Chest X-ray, AP view. Patient: 40 years old, sex M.
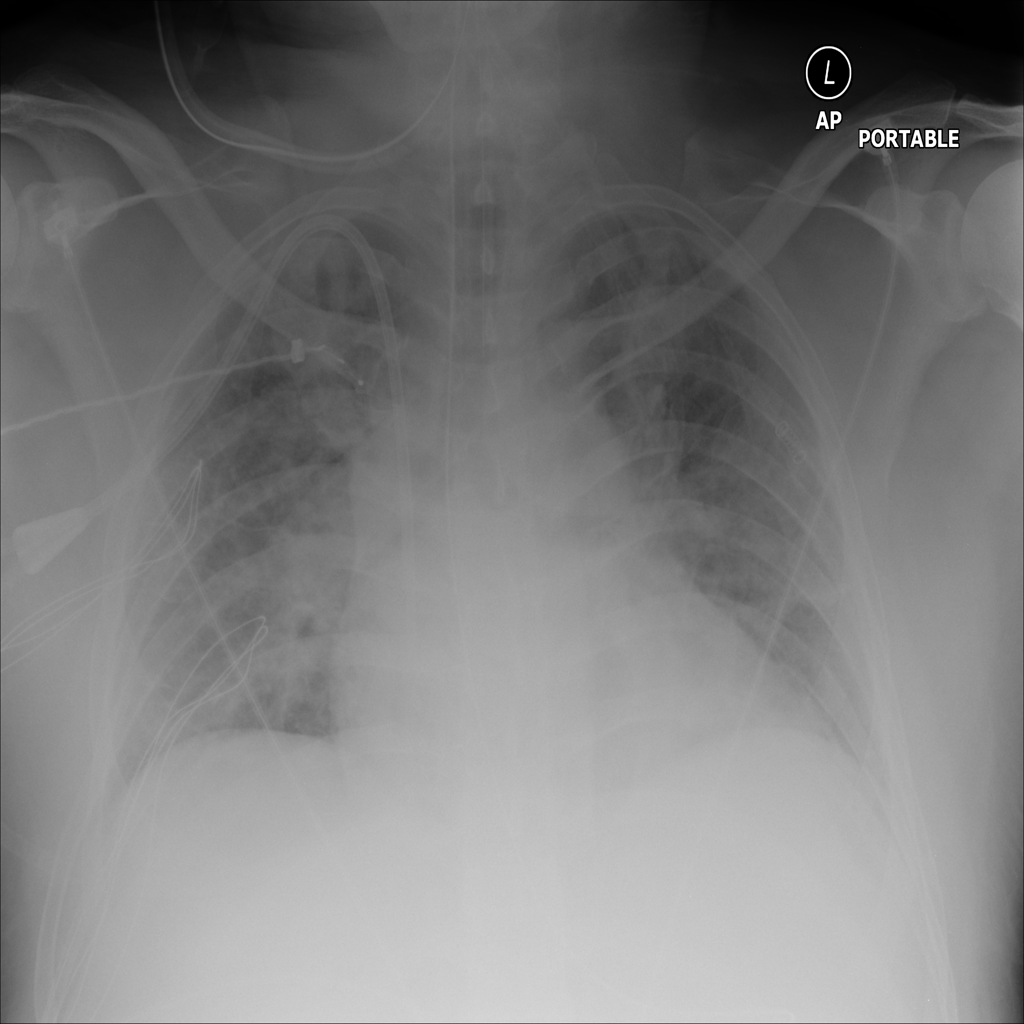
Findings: Infiltration